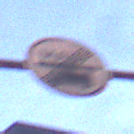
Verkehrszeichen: EndeMautpflicht
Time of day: Night
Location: Outdoor (Urban)
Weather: PartlyCloudy
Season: NotSpecified
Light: Artificial